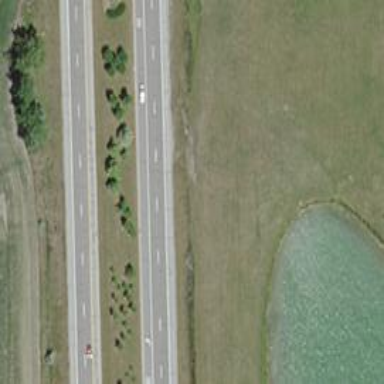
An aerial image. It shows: Primary highway.